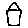
Label: house